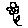
Label: flower